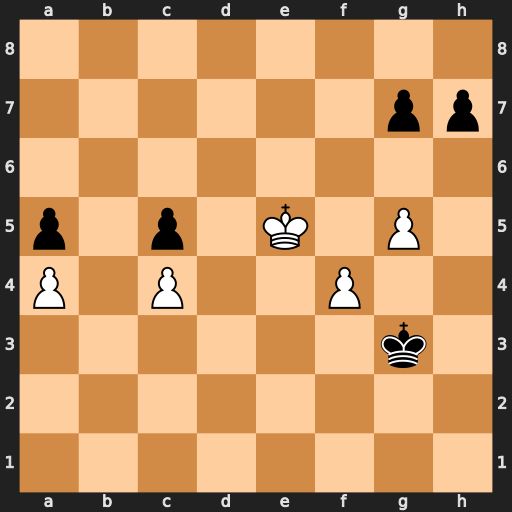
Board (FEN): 8/6pp/8/p1p1K1P1/P1P2P2/6k1/8/8
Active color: w
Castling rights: -
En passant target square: -
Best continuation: f5 Kg4 f6 gxf6+ gxf6